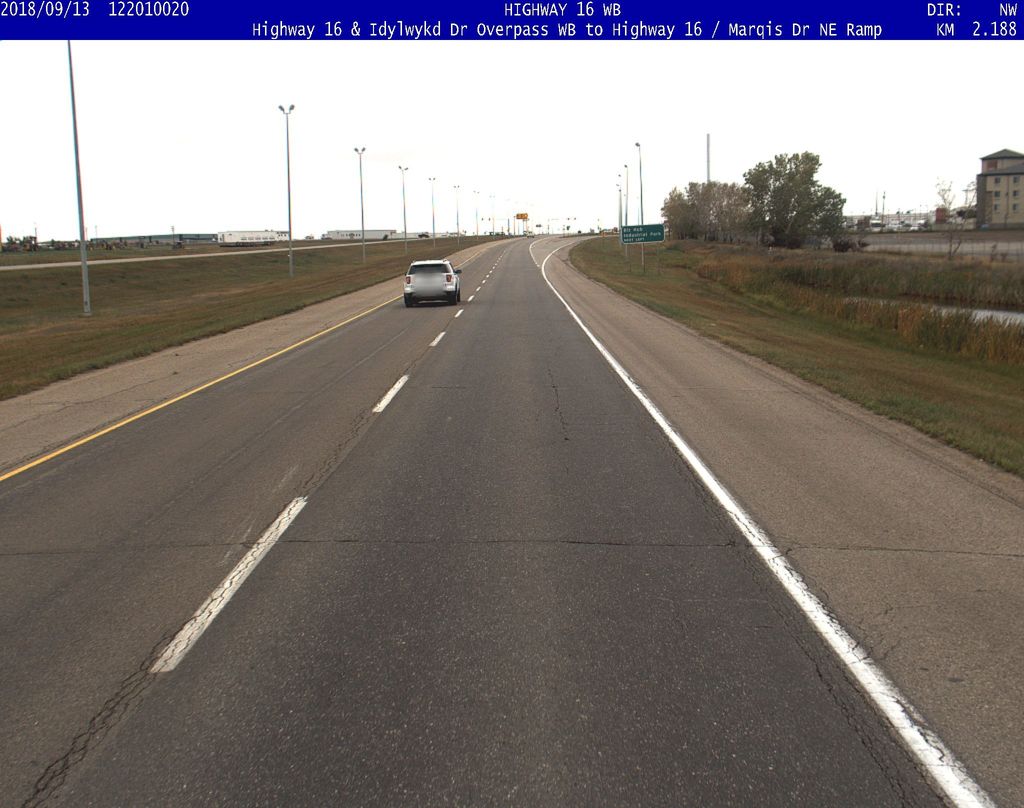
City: saskatoon